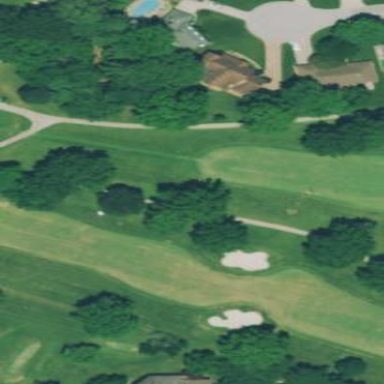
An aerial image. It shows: Golf fairway in the image.